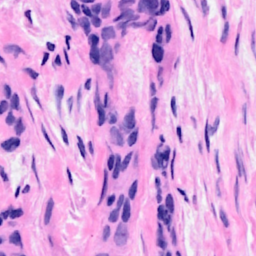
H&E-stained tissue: Breast